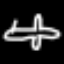
Label: airplane